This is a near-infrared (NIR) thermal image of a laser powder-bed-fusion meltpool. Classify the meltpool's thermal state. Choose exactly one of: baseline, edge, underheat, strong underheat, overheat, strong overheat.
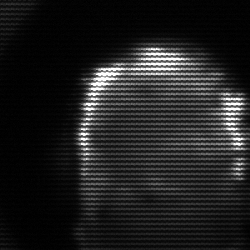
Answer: baseline